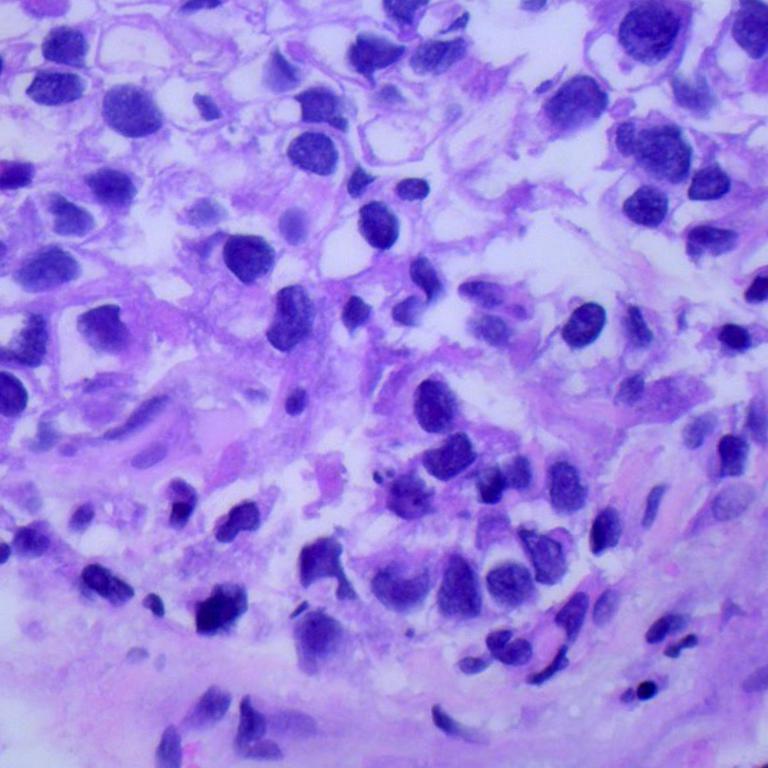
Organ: lung
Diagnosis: adenocarcinomas